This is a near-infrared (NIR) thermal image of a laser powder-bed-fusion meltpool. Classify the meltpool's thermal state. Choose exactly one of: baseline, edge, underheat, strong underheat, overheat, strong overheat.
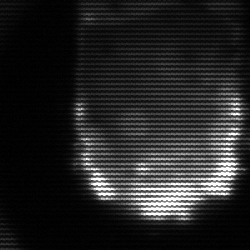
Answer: baseline